Question:
I'm new to using views, and I'm not exactly sure if what I want to do is possible using a view.
The first table is my original data file that I have imported into SQL.
I created a view with only the fruit and amount_from_us columns, and I'm having trouble figuring out how to include the amount in there. Normally, I'd use a where clause, but I don't know how I can do that at the same time as selecting the other data.
Here is what I have so far:
'''
CREATE VIEW fruit_summary AS
SELECT fruit
, SUM(amount) AS amount
FROM original_table
WHERE bought_from_us = 'yes'
GROUP BY fruit
'''
This gets me the fruit column and the amount_from_us column. I am however lost on how to get the date and total amount in there. Is this even possible using views or should I just create a table and use joins?
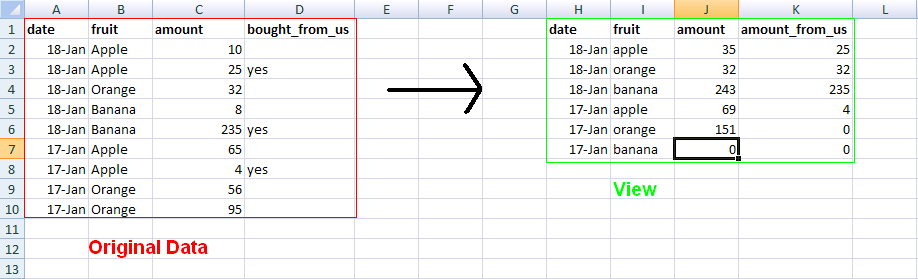
Answer: Try:
'''
SELECT fruit,
[date],
SUM(amount) AS amount,
SUM(case when bought_from_us = 'yes' then amount else 0 end)
AS amount_from_us
FROM original_table
GROUP BY fruit, [date]
'''